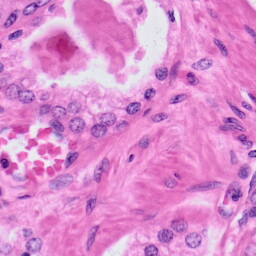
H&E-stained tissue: Prostate